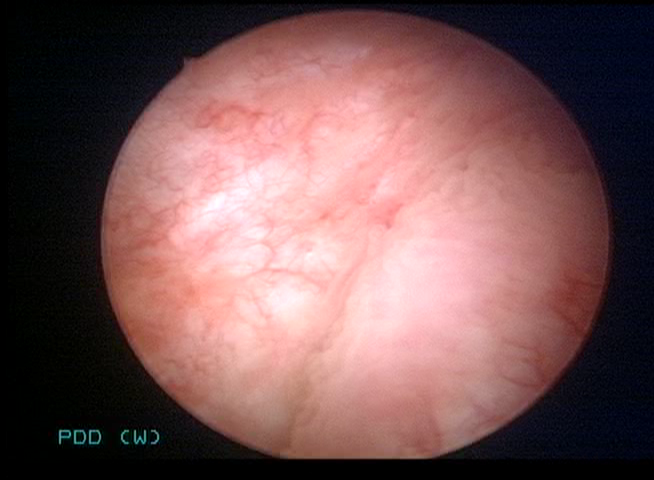
Modality: WLC
Class: Normal mucosa
Bladder cancer association: No